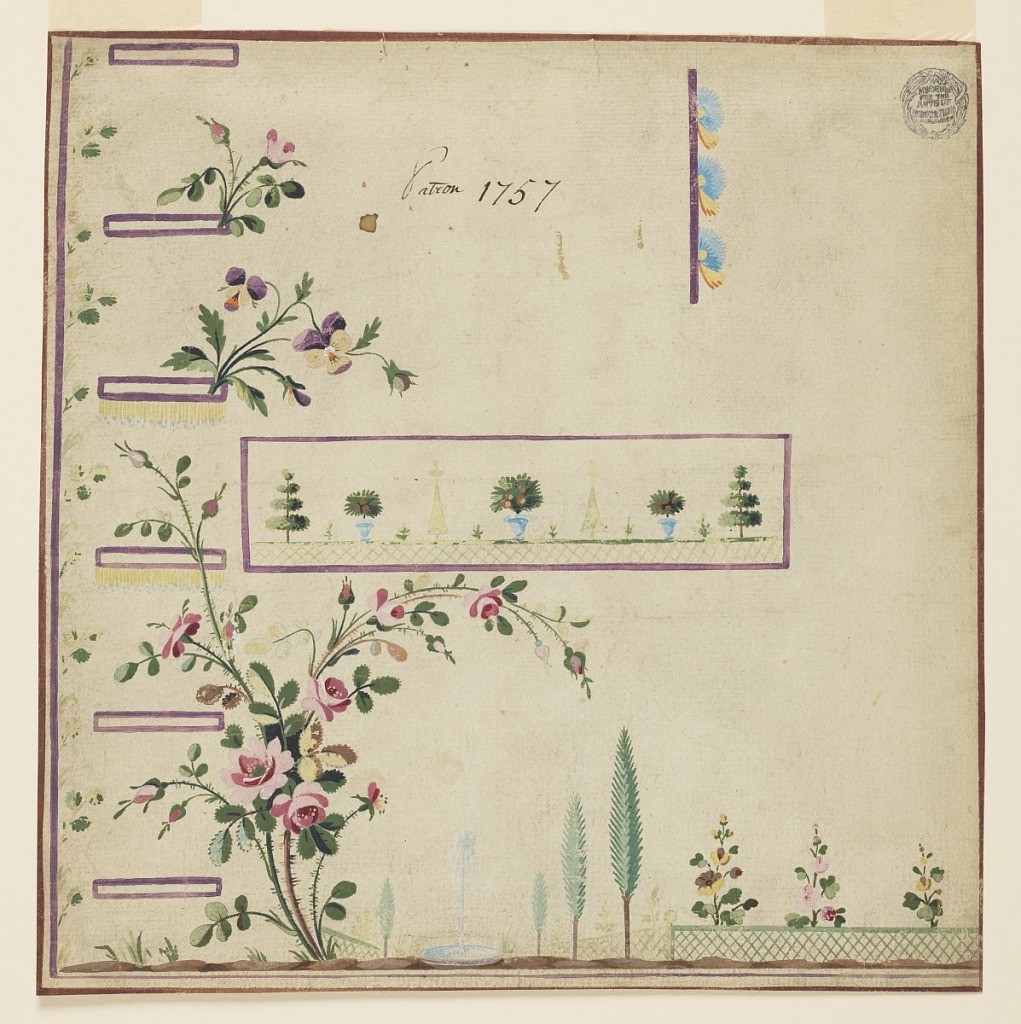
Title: Design for Gile, pattern 1757 of the Fabrique de St. Ruf
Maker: Mademoiselle Favel
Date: ca. 1785
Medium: Brush and gouache on laid paper
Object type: Drawing
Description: Rectangular corner. Lilac edges; six buttonholes are shown. A vew of a garden with a fountin is shown at the bottom; a rose bush grows high up, at left. A trellis railing of a garden, with vases standing upon it, decorates the pocket. Leaf boughs grow from the rising edge. Top of a blossom and of a leaf growing from a lilac edge.  Verso: blotter of a black crayon sketch of a lady's dress.